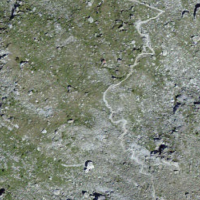
EUNIS habitat code: 31
Species observed at this site:
Aglais urticae
Saxifraga paniculata